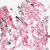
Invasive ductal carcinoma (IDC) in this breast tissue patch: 0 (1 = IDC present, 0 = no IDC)